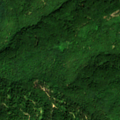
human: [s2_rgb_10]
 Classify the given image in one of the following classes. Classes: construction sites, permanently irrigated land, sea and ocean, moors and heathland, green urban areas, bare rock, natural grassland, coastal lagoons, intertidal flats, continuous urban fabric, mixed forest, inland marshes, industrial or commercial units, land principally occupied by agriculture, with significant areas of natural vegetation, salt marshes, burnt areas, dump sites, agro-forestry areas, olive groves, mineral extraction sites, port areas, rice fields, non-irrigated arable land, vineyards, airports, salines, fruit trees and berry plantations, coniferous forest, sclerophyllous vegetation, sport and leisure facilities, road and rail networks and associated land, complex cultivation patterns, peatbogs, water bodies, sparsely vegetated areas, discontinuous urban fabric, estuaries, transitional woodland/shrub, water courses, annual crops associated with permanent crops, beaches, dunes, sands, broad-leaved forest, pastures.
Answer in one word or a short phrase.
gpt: broad-leaved forest